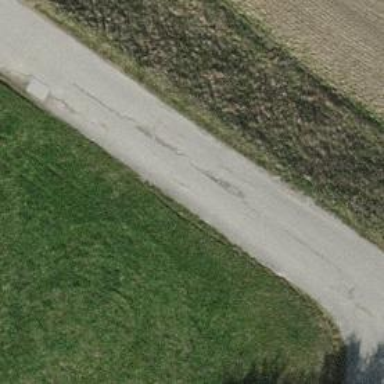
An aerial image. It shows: Unclassified road with asphalt surface.